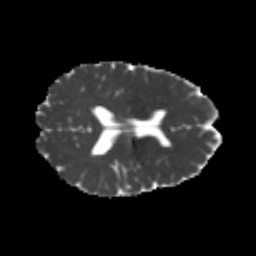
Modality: MD
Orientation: axial
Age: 24
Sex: female
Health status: healthy
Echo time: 0.074 s